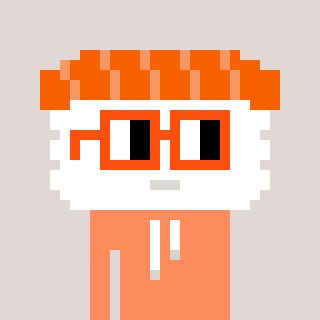
a pixel art character with square orange glasses, a nigiri-shaped head and a peachy-colored body on a warm background